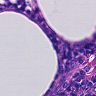
Metastatic tissue present: no